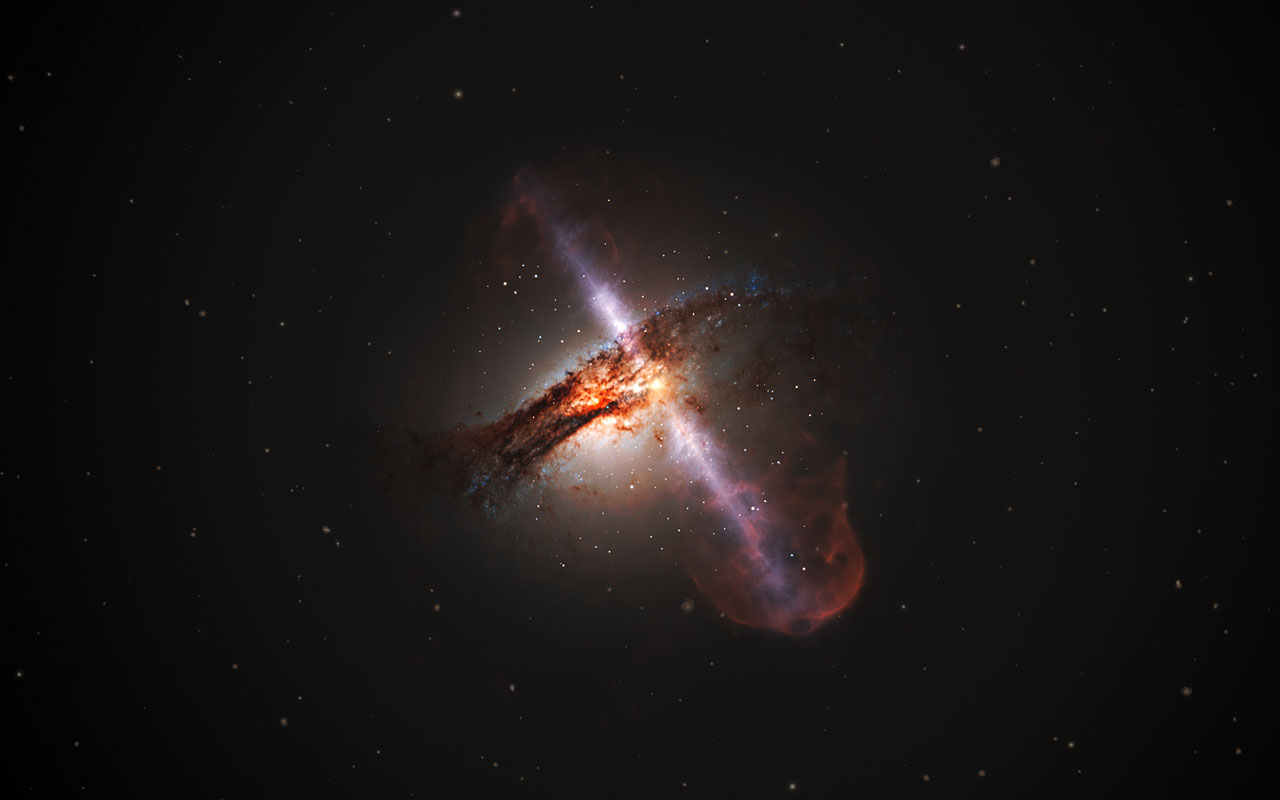
Large Hubble Survey Confirms Link between Mergers and Supermassive Black Holes with Relativistic Jets Large Hubble Survey Confirms Link between Mergers and Supermassive Black Holes with Relativistic Jets, space, nasa, blackhole, hubble, nasagoddard, hsthubblespacetelescope